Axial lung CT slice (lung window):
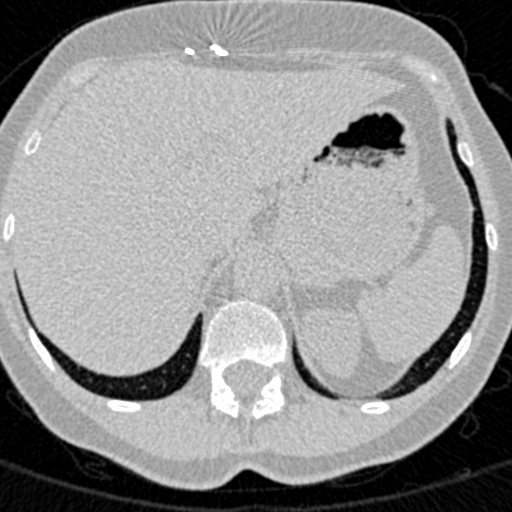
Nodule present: no